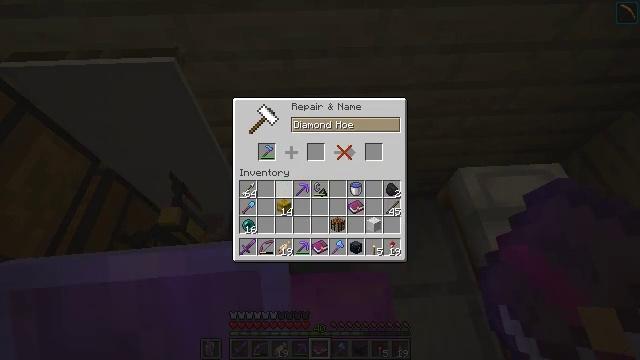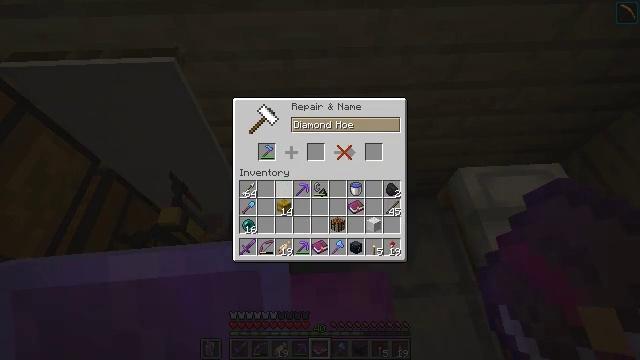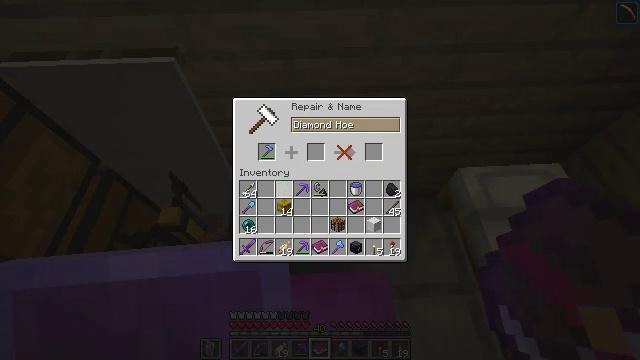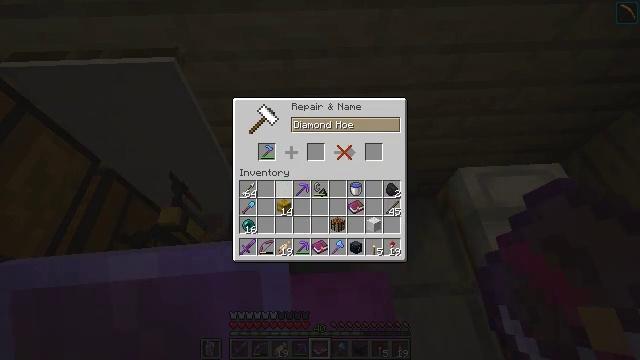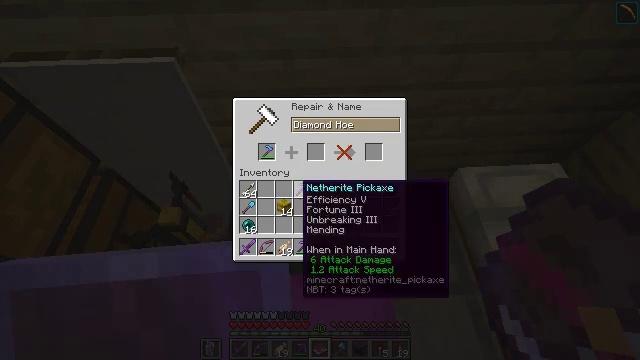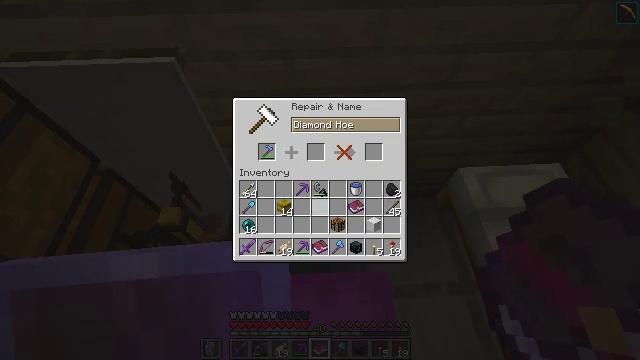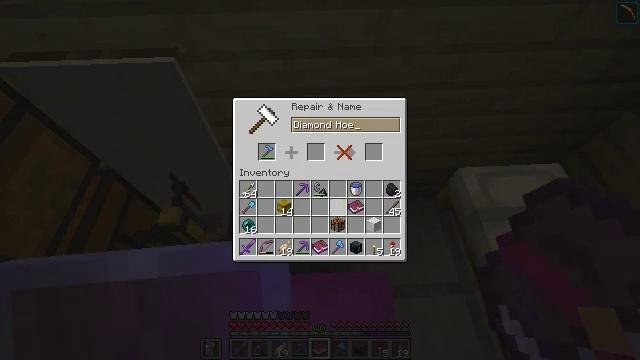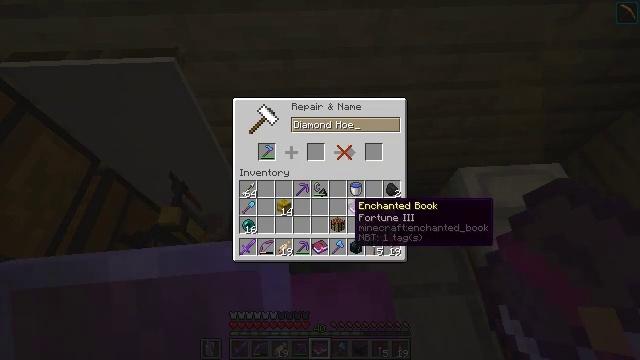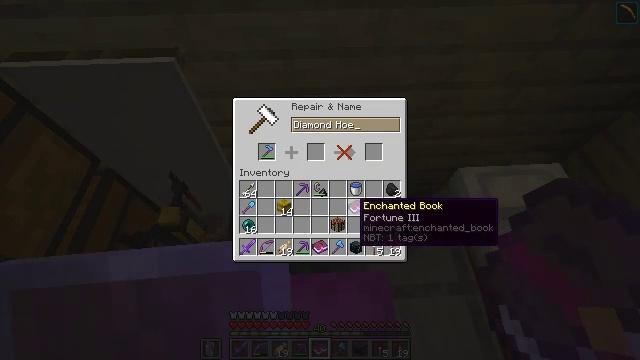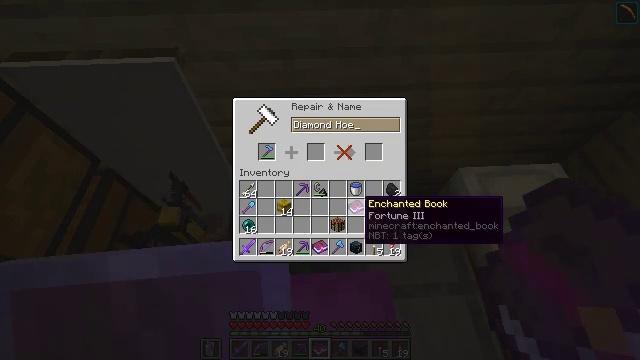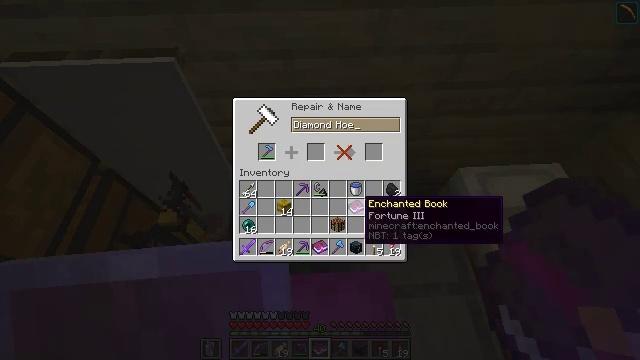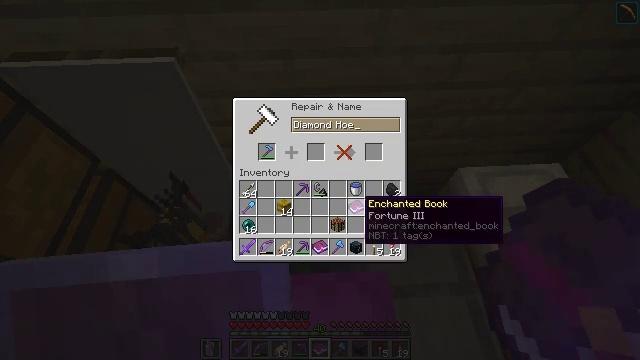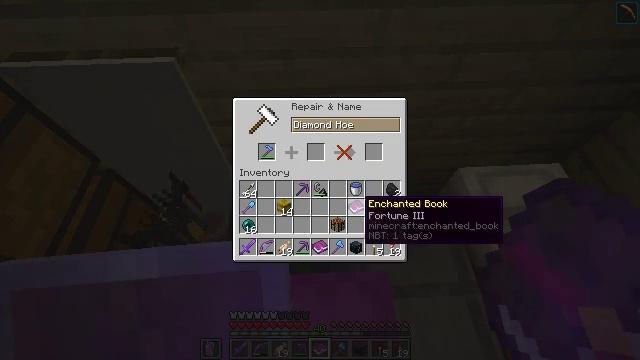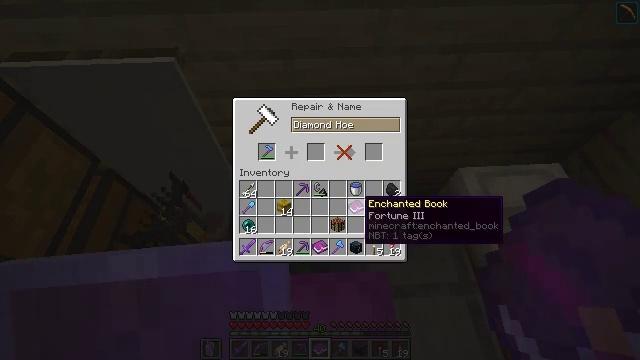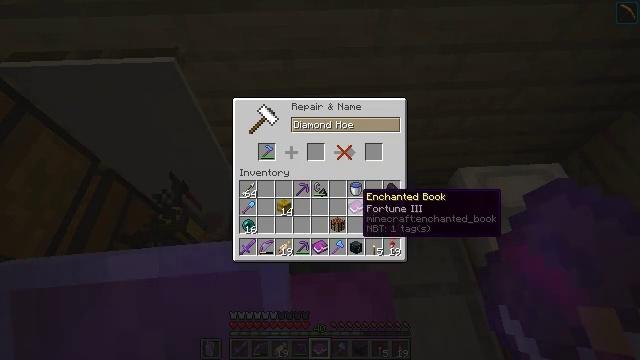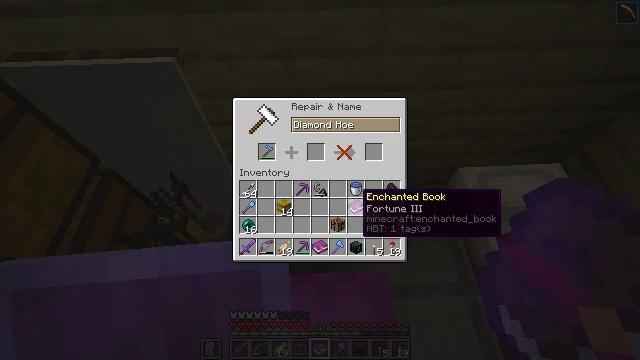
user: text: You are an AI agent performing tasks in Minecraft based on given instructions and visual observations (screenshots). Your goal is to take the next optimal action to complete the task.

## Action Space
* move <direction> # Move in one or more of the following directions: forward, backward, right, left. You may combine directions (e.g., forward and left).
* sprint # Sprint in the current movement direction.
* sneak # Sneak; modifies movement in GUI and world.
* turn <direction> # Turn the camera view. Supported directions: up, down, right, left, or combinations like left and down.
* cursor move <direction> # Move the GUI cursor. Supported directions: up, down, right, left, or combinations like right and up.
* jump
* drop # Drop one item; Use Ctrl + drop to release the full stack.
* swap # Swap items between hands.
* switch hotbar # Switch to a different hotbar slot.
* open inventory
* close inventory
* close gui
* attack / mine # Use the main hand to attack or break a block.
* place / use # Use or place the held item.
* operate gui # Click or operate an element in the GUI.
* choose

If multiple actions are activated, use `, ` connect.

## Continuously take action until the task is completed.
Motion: motion action
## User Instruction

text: Collect jungle leaves by breaking them.
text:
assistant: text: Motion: sneak, operate gui
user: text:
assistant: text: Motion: sneak, operate gui
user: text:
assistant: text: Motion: sneak, cursor move right
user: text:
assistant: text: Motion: sneak, cursor move right
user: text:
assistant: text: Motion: sneak, cursor move right
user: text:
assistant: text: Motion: sneak, cursor move right and down
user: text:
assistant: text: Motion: sneak, cursor move right
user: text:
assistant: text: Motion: sneak
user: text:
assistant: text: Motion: sneak
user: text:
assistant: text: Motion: sneak
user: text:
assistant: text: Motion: sneak
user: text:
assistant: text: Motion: sneak
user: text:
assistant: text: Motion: sneak
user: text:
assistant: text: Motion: sneak, cursor move up
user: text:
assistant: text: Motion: sneak
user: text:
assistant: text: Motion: sneak, operate gui
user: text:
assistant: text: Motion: sneak, operate gui
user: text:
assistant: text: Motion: sneak
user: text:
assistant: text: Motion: sneak
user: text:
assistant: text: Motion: sneak
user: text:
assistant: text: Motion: sneak
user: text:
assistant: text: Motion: sneak
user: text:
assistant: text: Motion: sneak
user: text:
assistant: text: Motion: sneak
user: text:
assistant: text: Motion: cursor move left and up
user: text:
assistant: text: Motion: cursor move left and up
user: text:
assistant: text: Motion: no_op
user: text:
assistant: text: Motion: no_op
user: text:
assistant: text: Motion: sneak
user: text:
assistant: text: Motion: sneak